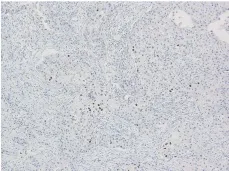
Cancer cells formed nests and exhibited keratinization. P63 (magnification, x100).
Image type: pathology (immunostaining)